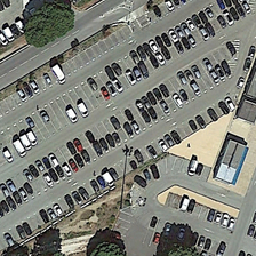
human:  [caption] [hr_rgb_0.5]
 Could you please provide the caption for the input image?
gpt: There are several green trees and many cars near a parking lot.

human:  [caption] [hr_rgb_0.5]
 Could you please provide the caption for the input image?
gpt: Some green trees are near many cars and parking lots.

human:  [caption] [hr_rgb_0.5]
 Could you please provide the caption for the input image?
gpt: The parking lot has not only a lot of vehicles, but also several streets, factories and buildings.

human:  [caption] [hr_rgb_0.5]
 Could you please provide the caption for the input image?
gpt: several green trees are near a parking lot with many cars.

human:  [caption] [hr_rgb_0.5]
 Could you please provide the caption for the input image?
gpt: Parking includes many vehicles as well as several streets, plants and buildings.